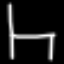
Label: chair